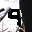
Label: 9